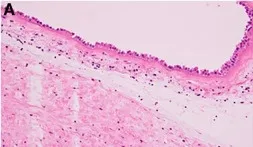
(A) Pathological photograph of the placenta. The placenta showed mild to moderate neutrophilic infiltration in the omentum, with a very small amount extending into the amnion. (x200).
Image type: pathology (h&e)